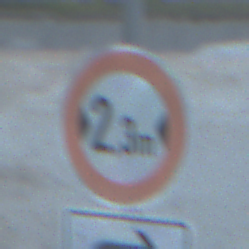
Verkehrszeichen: TatsaechlicheBreite2Komma3
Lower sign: RichtungsangabeDurchPfeile5
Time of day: SunriseSunset
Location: Outdoor (Beach)
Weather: PartlyCloudy
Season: NotSpecified
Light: Natural